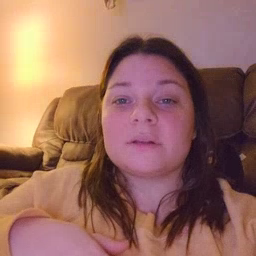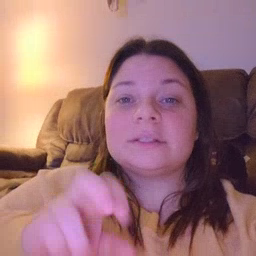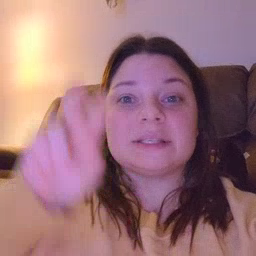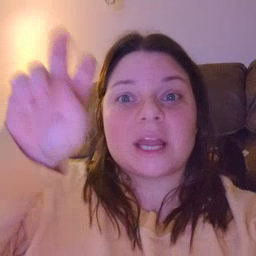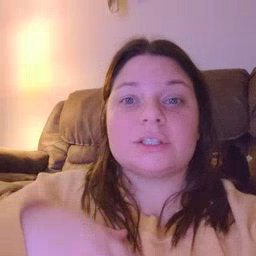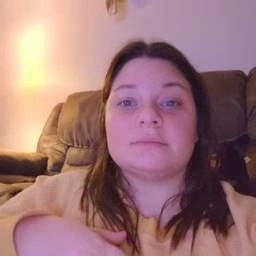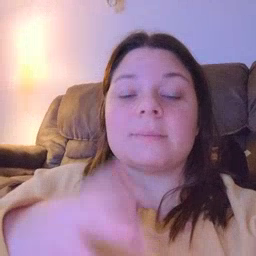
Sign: stairs